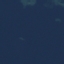
Land use / land cover: SeaLake